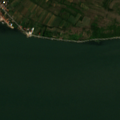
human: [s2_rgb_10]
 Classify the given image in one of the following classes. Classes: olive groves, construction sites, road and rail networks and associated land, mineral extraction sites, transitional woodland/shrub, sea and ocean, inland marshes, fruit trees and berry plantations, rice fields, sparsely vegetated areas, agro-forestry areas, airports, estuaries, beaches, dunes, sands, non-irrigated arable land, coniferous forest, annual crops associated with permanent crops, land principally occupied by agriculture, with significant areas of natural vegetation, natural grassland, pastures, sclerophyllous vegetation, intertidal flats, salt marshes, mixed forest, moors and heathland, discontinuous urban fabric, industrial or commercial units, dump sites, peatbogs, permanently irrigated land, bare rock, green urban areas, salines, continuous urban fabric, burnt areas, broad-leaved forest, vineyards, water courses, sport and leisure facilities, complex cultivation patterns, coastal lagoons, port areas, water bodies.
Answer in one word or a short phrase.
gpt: vineyards, complex cultivation patterns, water courses